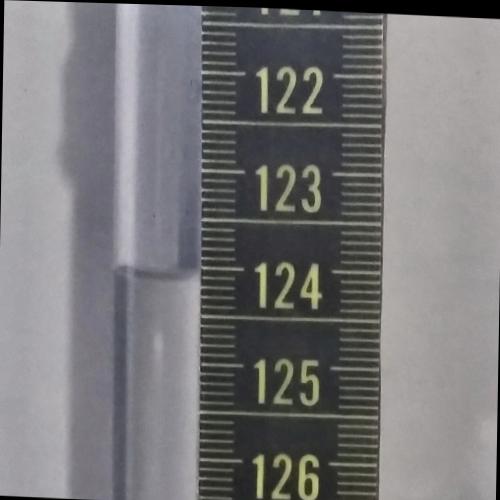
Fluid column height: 124.1 cm